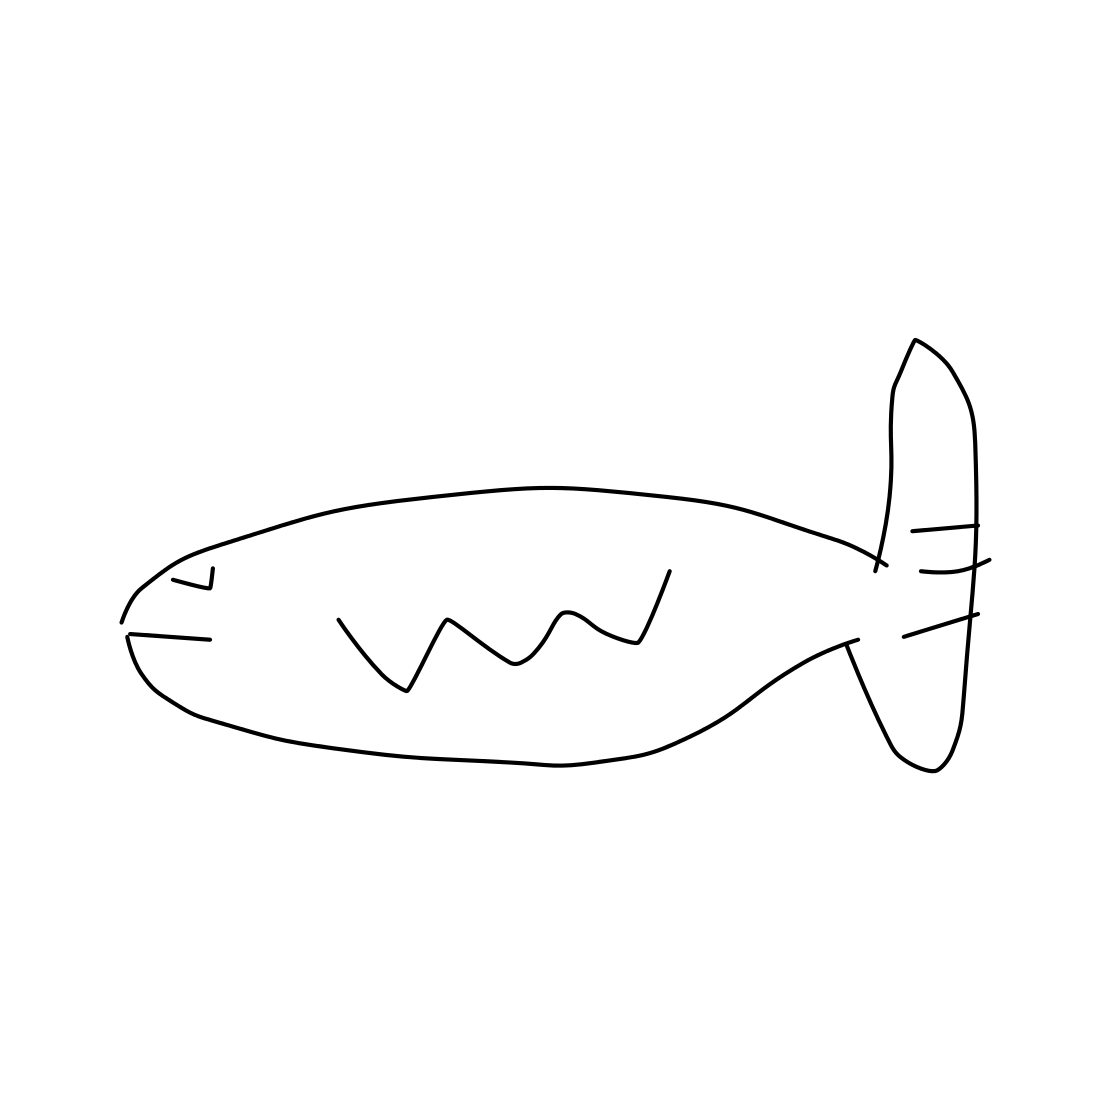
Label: fish